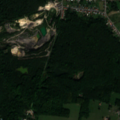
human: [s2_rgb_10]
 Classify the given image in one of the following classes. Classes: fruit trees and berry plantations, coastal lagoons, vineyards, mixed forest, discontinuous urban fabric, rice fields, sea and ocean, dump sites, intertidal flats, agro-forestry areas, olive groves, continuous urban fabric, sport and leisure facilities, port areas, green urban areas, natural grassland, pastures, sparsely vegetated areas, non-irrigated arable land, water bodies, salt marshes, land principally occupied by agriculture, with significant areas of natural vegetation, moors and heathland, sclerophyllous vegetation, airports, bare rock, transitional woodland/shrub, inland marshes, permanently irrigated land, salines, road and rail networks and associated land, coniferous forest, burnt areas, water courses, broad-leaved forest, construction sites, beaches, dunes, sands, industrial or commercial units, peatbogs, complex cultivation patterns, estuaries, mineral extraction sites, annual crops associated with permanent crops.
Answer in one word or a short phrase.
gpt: discontinuous urban fabric, mineral extraction sites, complex cultivation patterns, broad-leaved forest, mixed forest